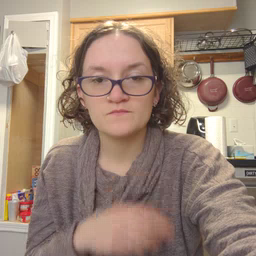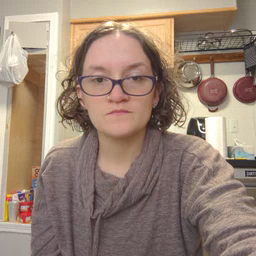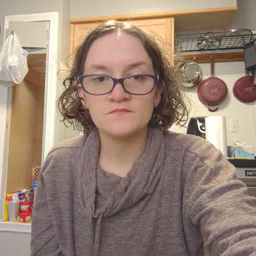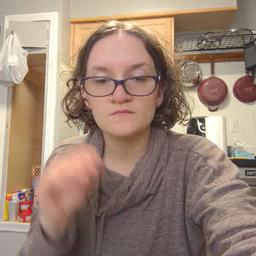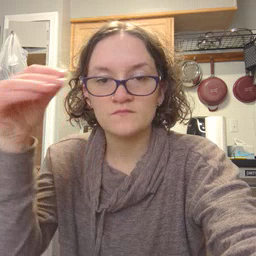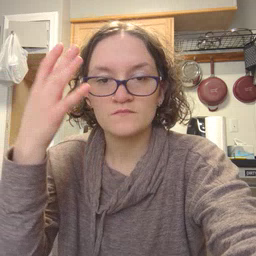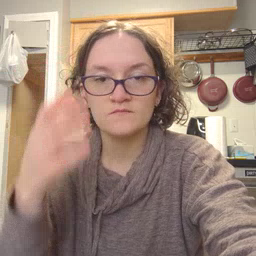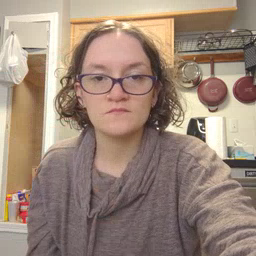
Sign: sun